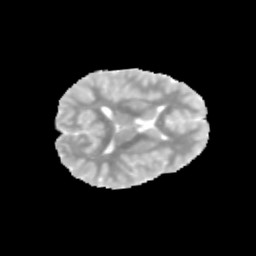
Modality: MD
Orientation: axial
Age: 9
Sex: male
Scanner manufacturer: siemens
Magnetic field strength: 3 T
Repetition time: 3.8 s
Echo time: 0.07 s